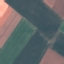
Land use / land cover: AnnualCrop